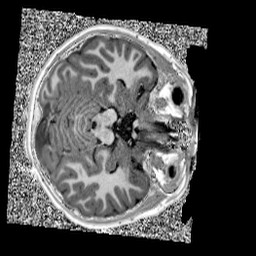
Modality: UNIT1
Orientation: axial
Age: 9
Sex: male
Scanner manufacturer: siemens
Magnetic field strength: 3 T
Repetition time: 4 s
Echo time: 0.00303 s